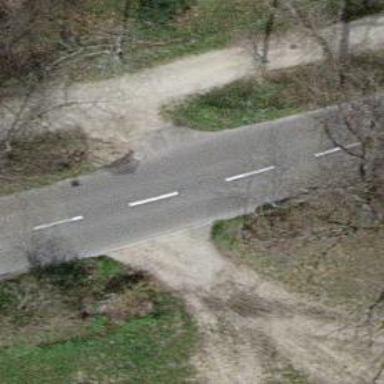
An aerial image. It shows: Footway with surface of fine gravel.